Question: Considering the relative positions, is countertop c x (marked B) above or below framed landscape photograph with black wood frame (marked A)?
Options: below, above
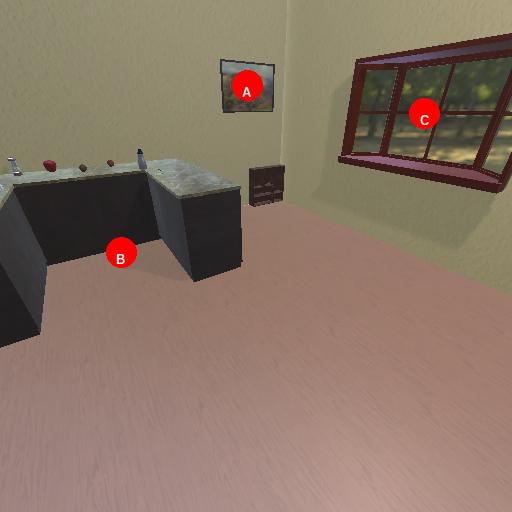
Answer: below